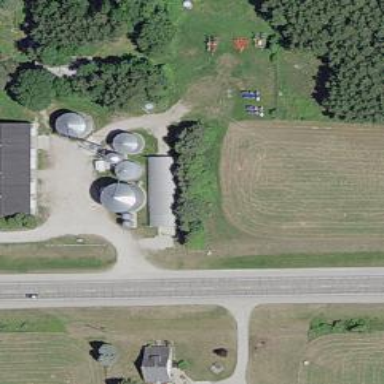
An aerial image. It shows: Silo.